Interaction volume radius: 5 \u00c5
Interaction volume height: 35 \u00c5
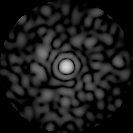
Disorder parameter: 0.8388